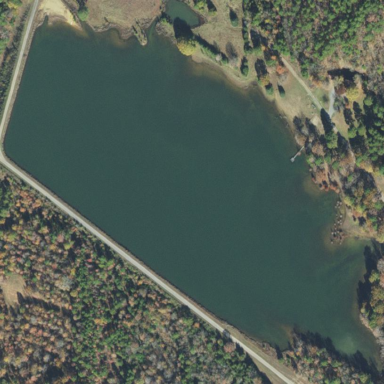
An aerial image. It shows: Reservoir of water.